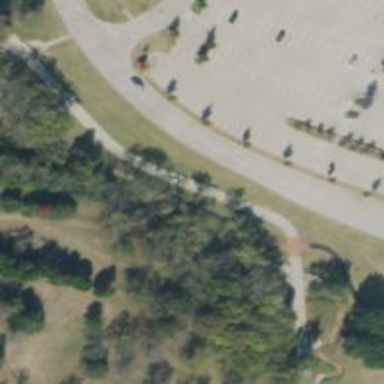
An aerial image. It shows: Asphalt footway that serves as 2-mile running track.